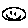
Label: smiley face